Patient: sex F, age 69
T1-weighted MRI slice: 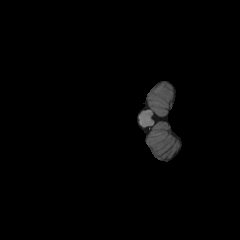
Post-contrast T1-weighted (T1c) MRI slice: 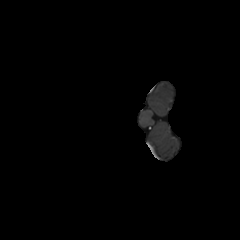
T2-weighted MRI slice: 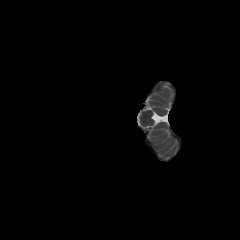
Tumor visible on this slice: no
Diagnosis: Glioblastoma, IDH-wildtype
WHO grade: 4